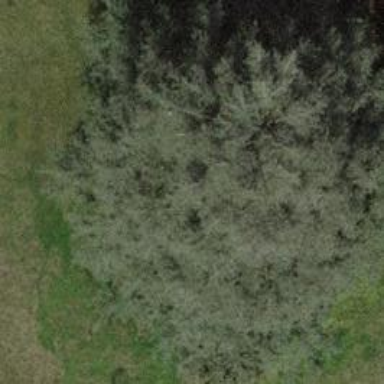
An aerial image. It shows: Evergreen needle-leaved tree.